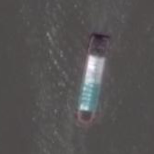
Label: civil